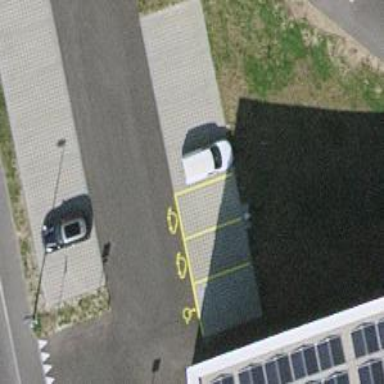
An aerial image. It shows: Charging station.